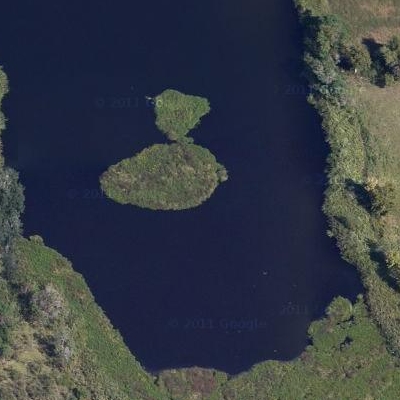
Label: dRiverLake